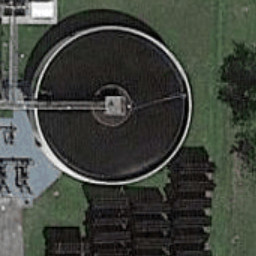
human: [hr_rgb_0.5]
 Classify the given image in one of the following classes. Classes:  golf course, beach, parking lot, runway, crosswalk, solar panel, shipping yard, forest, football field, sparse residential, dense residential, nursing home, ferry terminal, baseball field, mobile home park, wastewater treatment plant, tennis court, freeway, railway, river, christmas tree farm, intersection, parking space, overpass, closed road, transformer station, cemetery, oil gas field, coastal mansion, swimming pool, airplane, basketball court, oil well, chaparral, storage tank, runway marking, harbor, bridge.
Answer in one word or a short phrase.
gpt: wastewater treatment plant